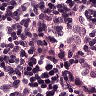
Metastatic tissue present: no